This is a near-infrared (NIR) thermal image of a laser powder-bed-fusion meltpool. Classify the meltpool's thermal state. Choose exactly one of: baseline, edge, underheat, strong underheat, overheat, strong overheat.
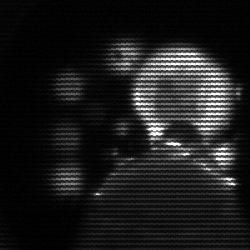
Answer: baseline